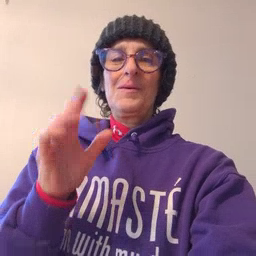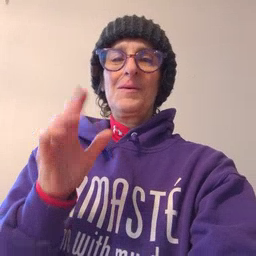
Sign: go